Aerial crown-view tile of a tropical tree (Barro Colorado Island, Panama), acquired 20240813:
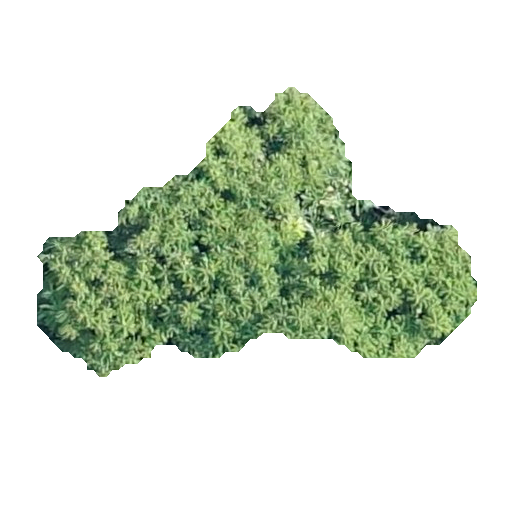
Species: Spondias mombin
GBIF accepted scientific name: Spondias mombin
Crown area: 110.11 m²